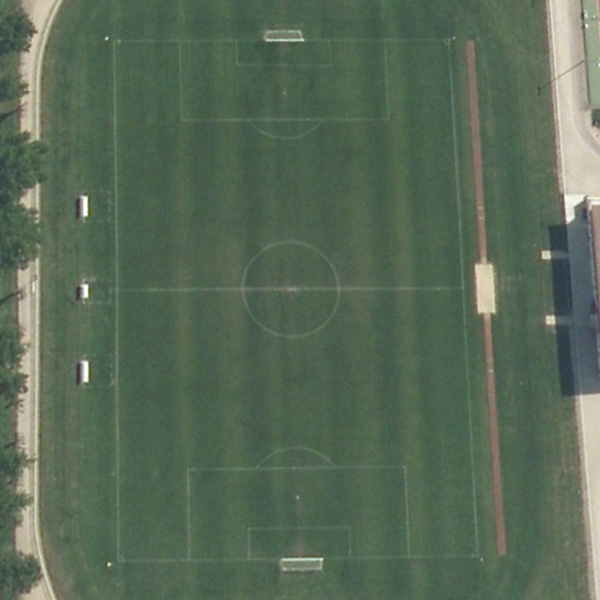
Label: Playground